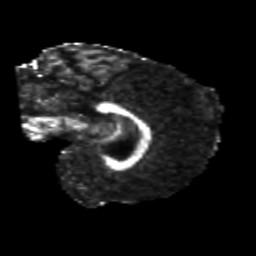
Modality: FA
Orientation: sagittal
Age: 27
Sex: female
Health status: healthy
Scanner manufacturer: siemens
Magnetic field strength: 3 T
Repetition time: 10.8 s
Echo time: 0.082 s